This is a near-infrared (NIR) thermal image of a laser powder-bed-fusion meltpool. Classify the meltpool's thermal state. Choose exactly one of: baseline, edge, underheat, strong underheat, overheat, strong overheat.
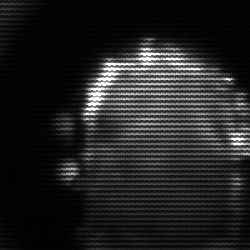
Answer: baseline